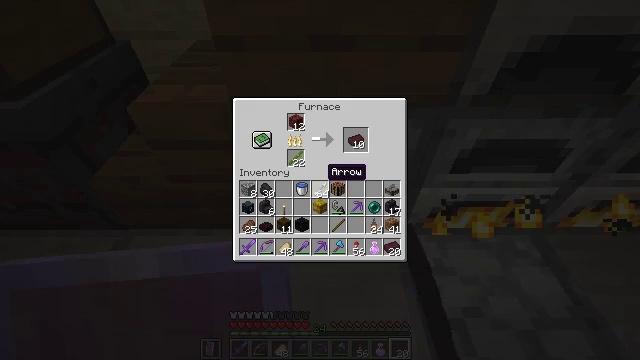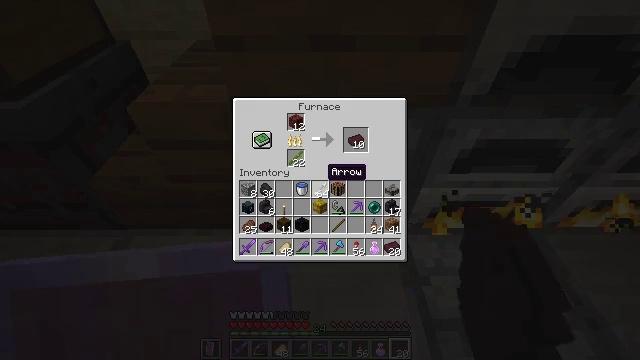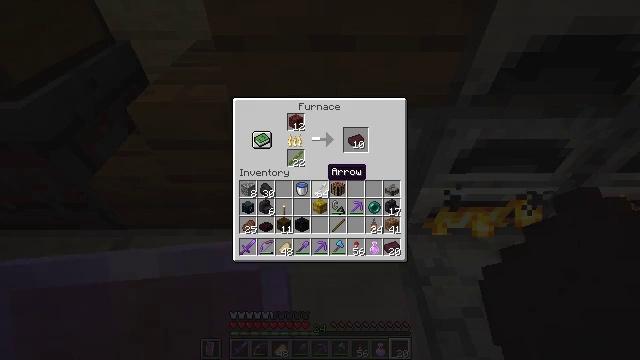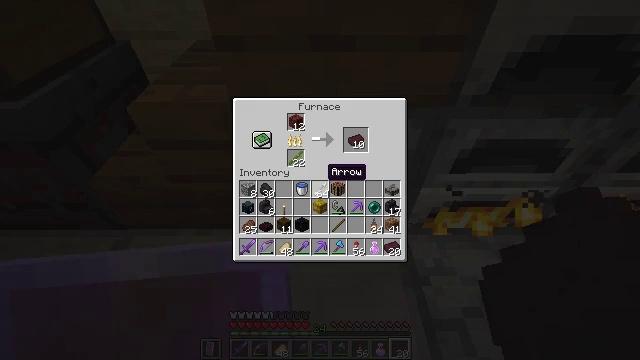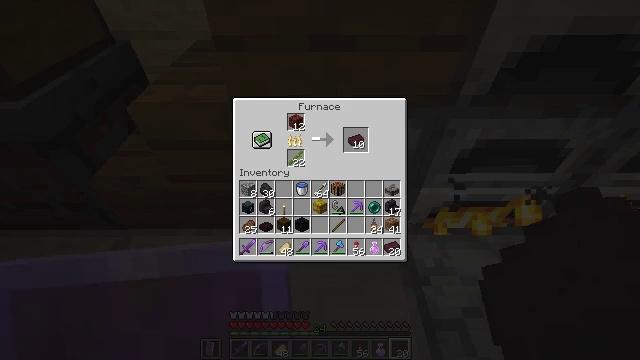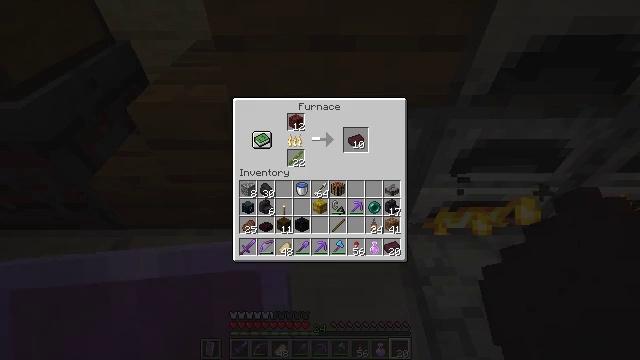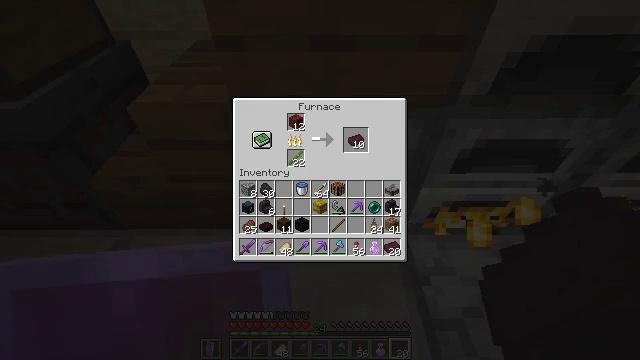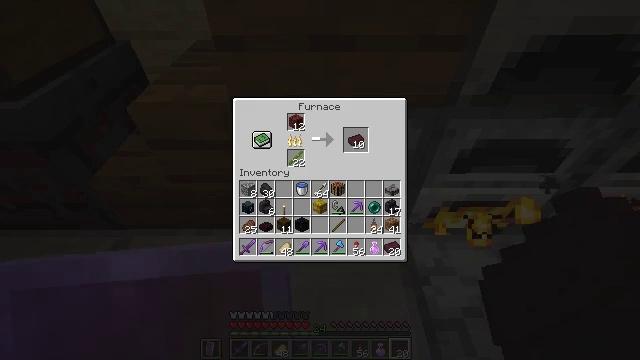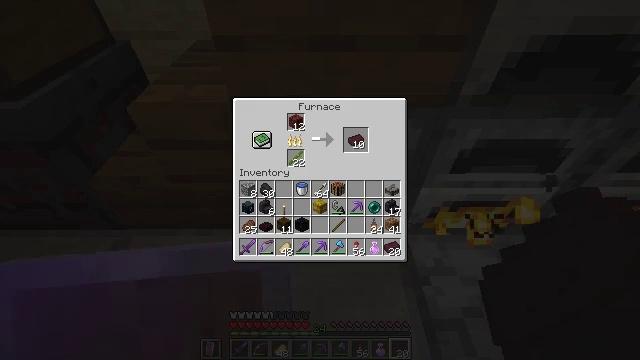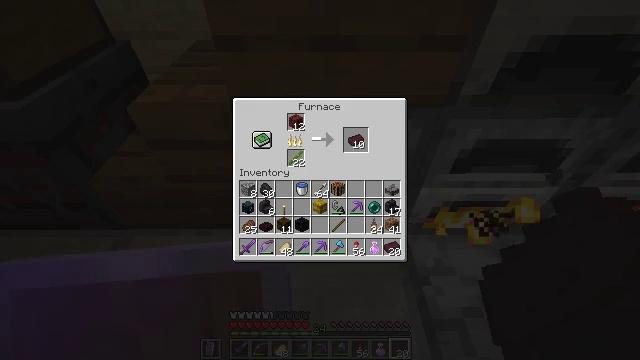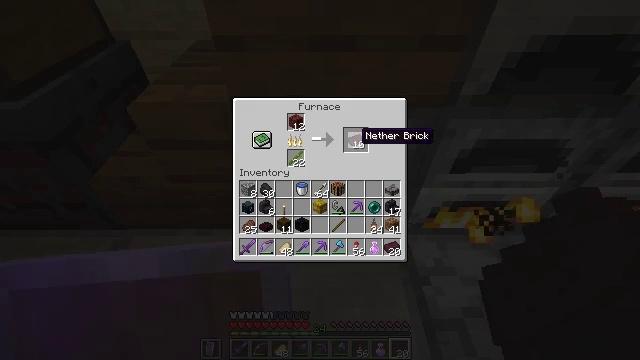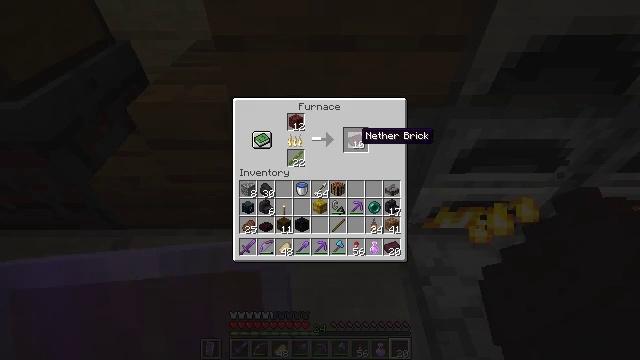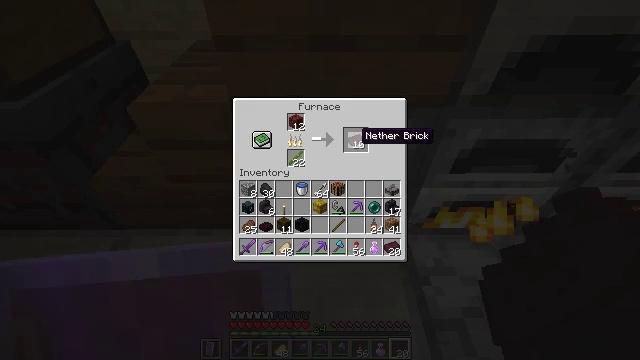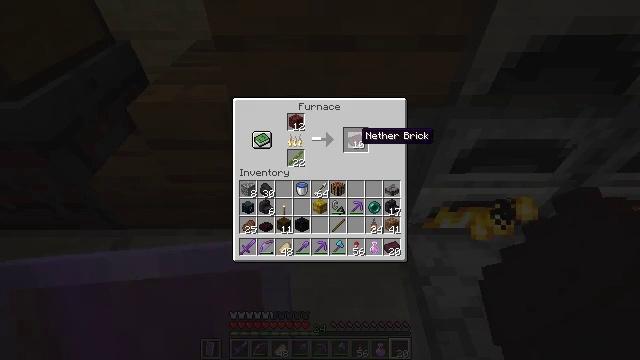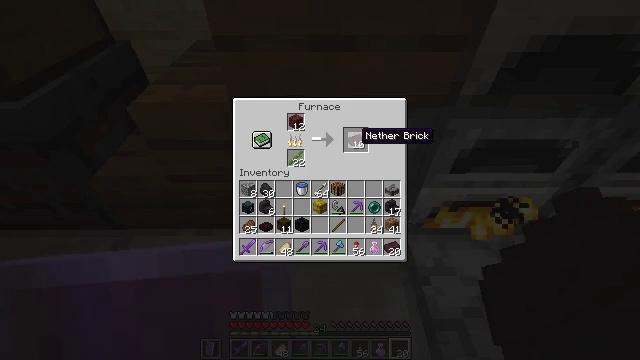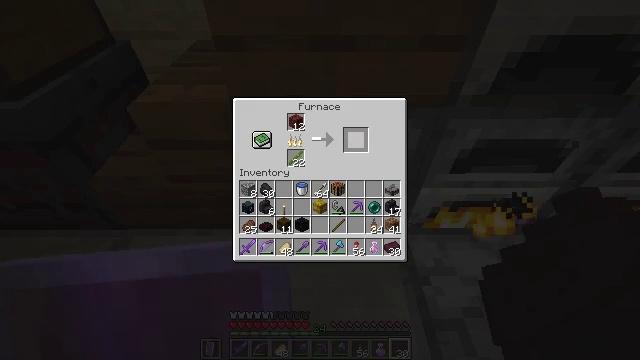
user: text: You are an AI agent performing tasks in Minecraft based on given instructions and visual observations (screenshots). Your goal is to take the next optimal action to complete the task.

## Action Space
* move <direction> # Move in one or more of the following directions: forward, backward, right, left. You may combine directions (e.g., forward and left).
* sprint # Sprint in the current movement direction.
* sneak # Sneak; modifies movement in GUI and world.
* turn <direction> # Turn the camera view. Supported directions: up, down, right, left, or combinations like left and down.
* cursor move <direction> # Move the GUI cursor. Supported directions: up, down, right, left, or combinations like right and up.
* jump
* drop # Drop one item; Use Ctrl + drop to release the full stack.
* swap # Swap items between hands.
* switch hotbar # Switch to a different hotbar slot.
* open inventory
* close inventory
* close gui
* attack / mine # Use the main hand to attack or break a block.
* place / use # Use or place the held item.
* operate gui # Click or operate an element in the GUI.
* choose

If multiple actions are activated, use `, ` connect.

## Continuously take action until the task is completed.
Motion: motion action
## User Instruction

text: Obtain nether brick by smelting netherrack.
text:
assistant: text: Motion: no_op
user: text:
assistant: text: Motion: no_op
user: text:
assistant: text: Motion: no_op
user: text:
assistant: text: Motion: no_op
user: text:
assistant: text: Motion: turn right and up
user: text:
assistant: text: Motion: no_op
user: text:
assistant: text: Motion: no_op
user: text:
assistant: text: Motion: turn right
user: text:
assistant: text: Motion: sneak
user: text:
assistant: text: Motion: sneak, turn right
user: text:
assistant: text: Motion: sneak
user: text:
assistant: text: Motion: sneak
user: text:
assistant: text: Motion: sneak
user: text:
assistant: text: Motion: sneak
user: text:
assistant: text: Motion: sneak, attack / mine
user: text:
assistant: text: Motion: sneak, attack / mine
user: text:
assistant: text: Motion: sneak, attack / mine
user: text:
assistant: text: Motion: sneak
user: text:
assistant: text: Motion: no_op
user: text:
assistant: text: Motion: no_op
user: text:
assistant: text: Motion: no_op
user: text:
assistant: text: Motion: no_op
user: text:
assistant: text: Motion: no_op
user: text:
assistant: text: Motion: no_op
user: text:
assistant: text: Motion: no_op
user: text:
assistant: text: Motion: no_op
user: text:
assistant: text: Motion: turn right and down
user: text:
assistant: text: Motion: turn right and down
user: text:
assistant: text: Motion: move right, turn right and down
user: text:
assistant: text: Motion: move right, turn right and down